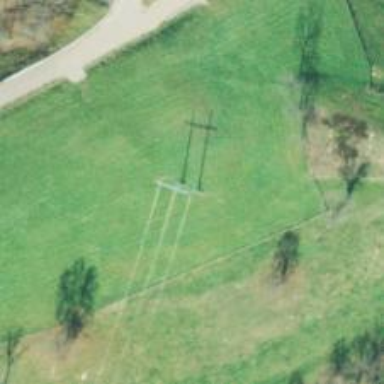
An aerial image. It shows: H-frame designed tower for power lines.